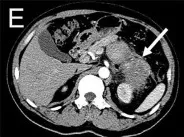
Ultrasound and contrast-enhanced computed tomography (CT) images of myxoid liposarcoma (MLS) of the left kidney invading the pancreas. (E) The arterial phase transverse CT image depicted a protruding mass in the upper middle part of the left kidney, exhibiting extrarenal growth (long arrows), blurring of the perirenal fat gap, and significant enhancement (76 HU).
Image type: radiology (ct)